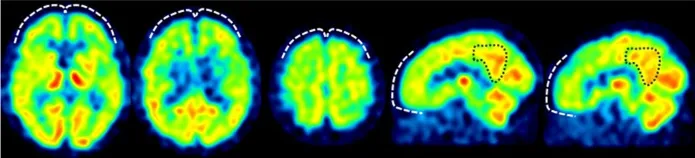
Brain perfusion SPECT images obtained on day 524 ,. The bilateral prefrontal cortices show hypoperfusion (white dashed curves) In contrast, the precuneus and posterior cingulate gyrus (black dashed curves) show relatively high (black dashed curves).
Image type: radiology (spect)